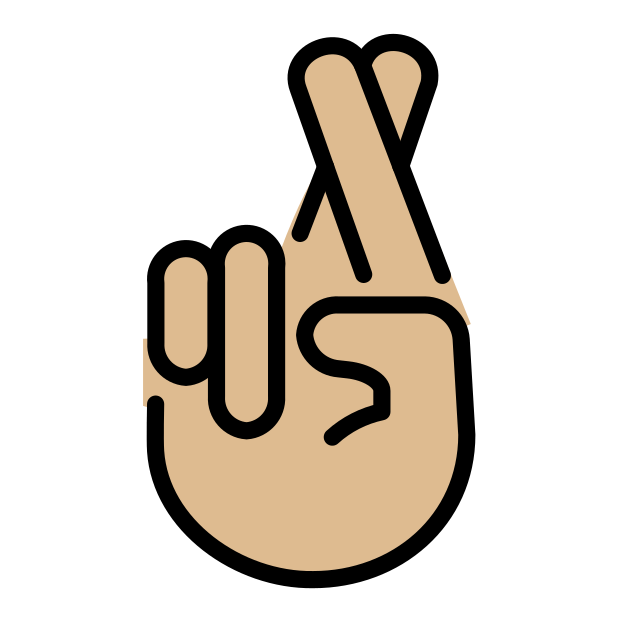
crossed fingers: medium-light skin tone